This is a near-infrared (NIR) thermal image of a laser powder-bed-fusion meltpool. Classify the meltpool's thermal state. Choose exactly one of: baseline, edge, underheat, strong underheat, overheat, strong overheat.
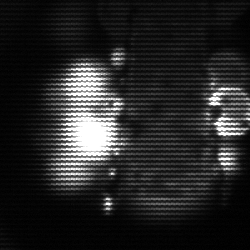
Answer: strong underheat